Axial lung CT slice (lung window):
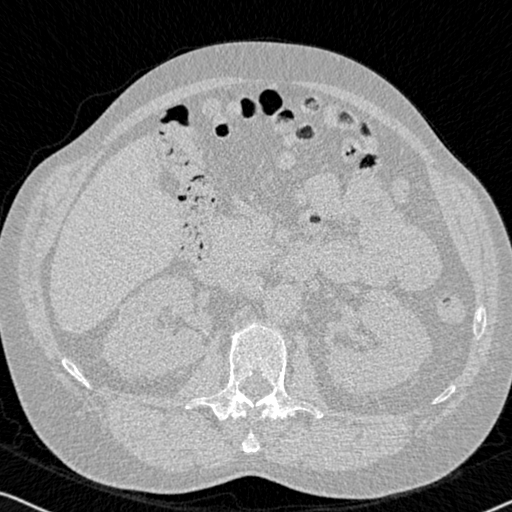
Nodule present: no